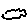
Label: cloud